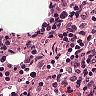
Metastatic tissue present: no